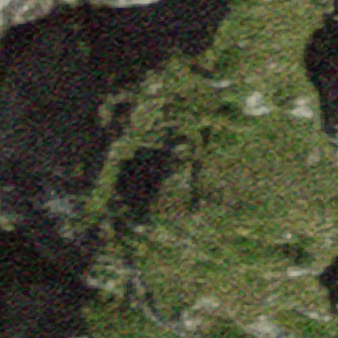
Label: other